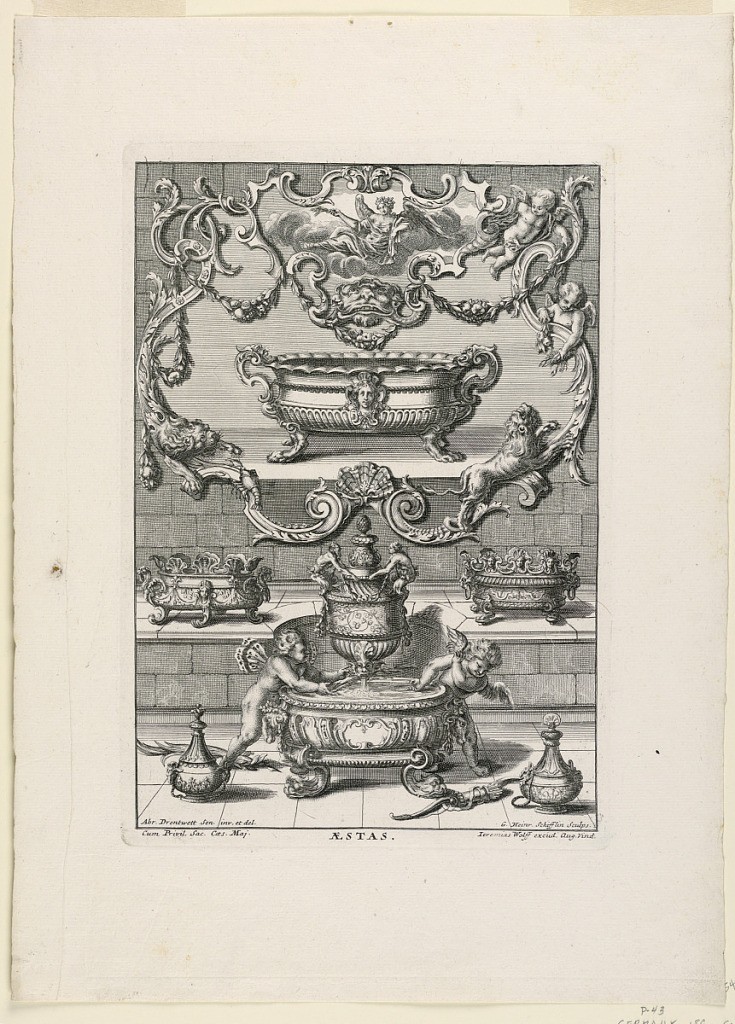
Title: Unterschiedlich Augspurgische Goldschmidts Arbeit, "Aestas" (Summer), Plate 2
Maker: Abraham Drentwet, German, 1647 – 1727
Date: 1721–40
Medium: Engraving on white laid paper
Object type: Print
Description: A large frame on a wall consisting of scrolls, putti, a lion, a mascaron, fruit and flower festoons and a lobster. Inside the frame is a large tureen with lion's feet and a woman's face at center. Below the frame, there are smaller tureens at left and right; at center a fountain in the shape of an urn with two putti playing.